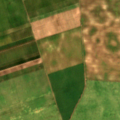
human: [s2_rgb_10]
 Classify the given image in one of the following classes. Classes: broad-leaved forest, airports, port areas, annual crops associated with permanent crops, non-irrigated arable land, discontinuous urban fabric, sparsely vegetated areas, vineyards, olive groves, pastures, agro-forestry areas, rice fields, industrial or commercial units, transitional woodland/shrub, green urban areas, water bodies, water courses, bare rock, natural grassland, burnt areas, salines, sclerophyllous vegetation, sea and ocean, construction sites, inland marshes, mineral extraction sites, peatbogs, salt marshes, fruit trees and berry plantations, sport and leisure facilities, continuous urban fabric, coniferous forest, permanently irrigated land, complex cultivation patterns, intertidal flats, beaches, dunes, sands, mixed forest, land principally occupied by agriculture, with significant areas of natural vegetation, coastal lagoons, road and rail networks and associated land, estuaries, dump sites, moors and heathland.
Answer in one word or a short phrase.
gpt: non-irrigated arable land